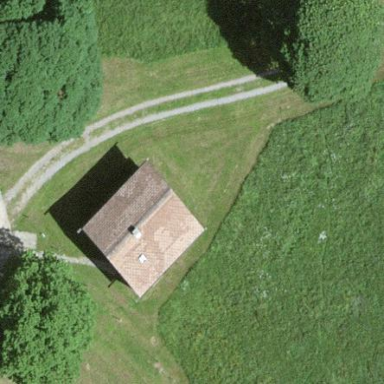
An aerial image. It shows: Detached building with gabled roof.